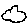
Label: cloud